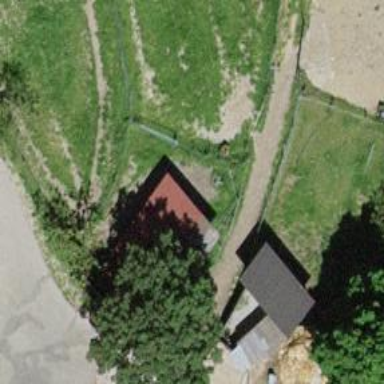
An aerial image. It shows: Gate.